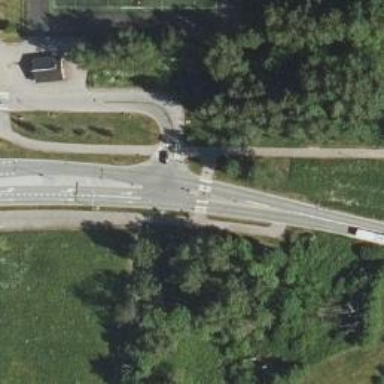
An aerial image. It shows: Uncontrolled road crossing.